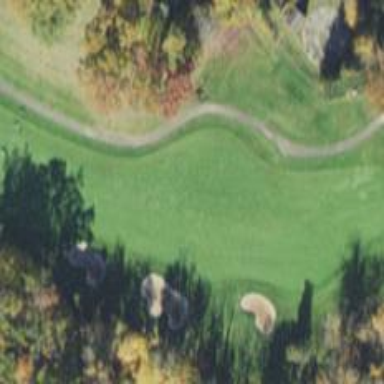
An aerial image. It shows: View of golf hole.